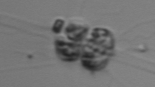
Label: Leptocylindrus_mediterraneus